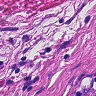
Metastatic tissue present: yes